Field crop: maize
Growth stage: 1
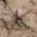
Species: salsola